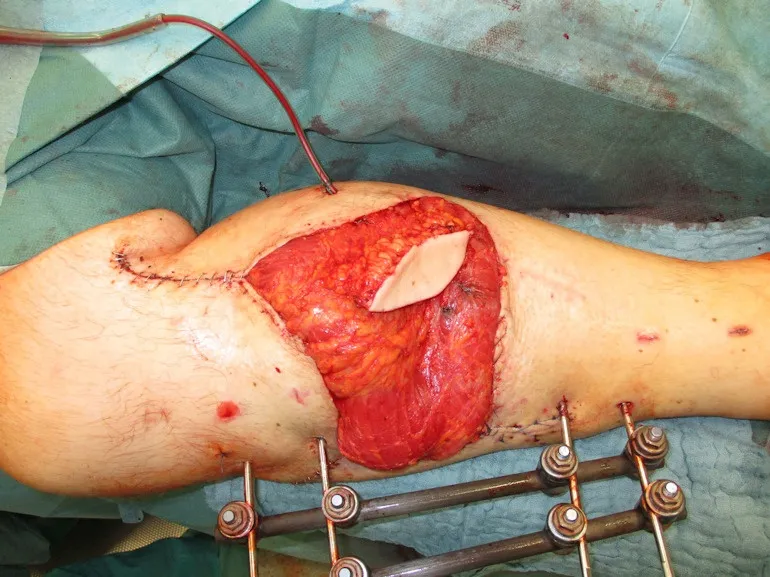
LD flap after anastomosis covering the defect.
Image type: medical_photograph (other_medical_photograph)